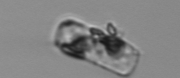
Label: Guinardia_delicatula